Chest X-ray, AP view. Patient: 41 years old, sex M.
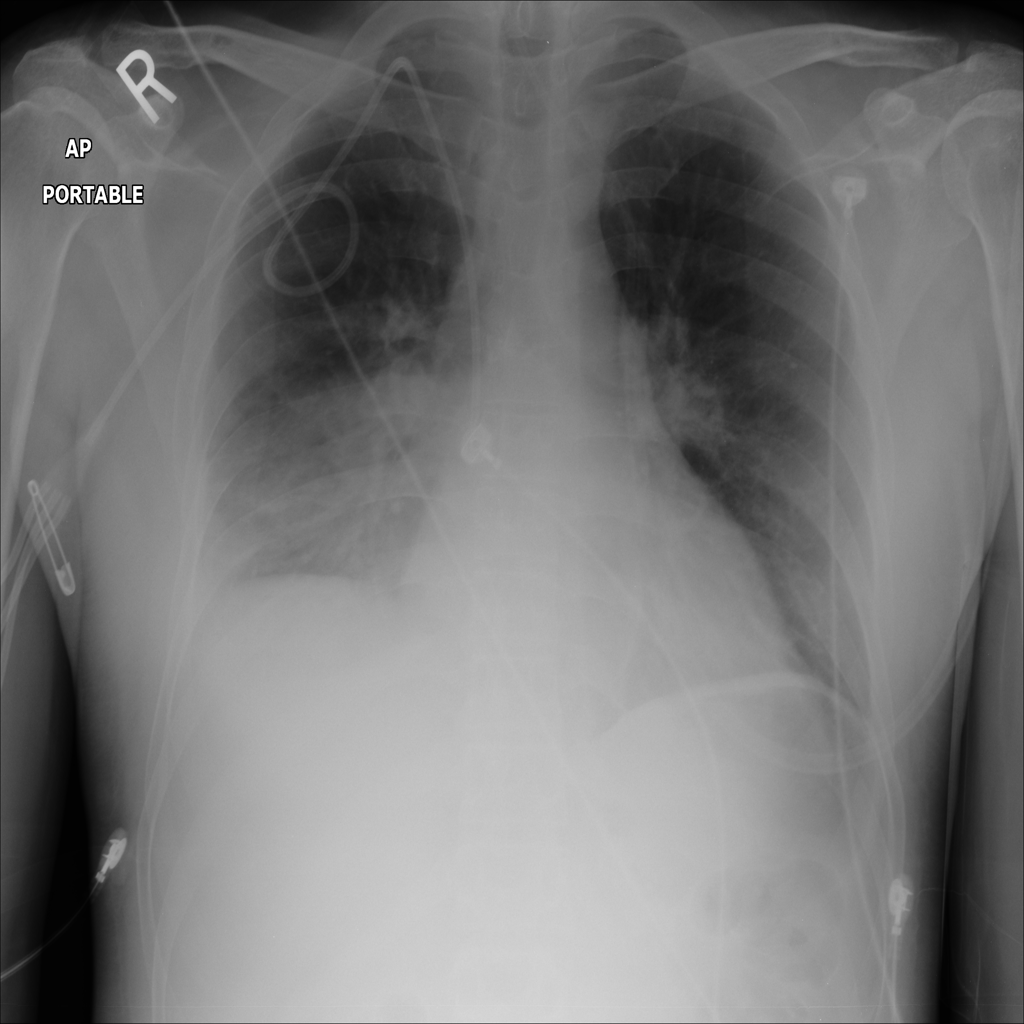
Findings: Infiltration